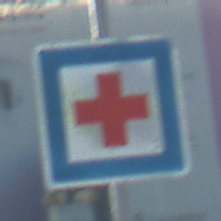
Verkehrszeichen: ErsteHilfe
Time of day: MorningAfternoon
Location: Outdoor (Suburban)
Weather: PartlyCloudy
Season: NotSpecified
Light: Natural